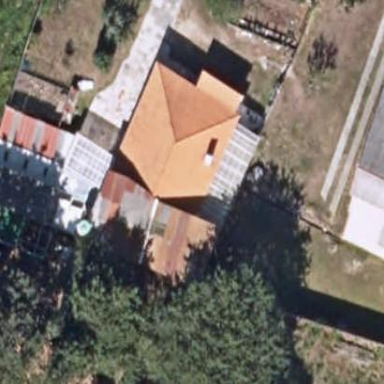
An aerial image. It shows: Simple and straightforward house.